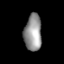
Tissue: lung
Cell type: Epithelial cells
Senescence score: 0.2321
Nuclear area (px): 622
Mean DAPI intensity: 148.568